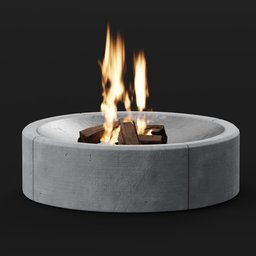
Label: architecture